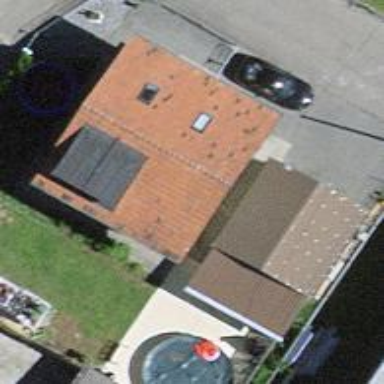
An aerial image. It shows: Garage building.